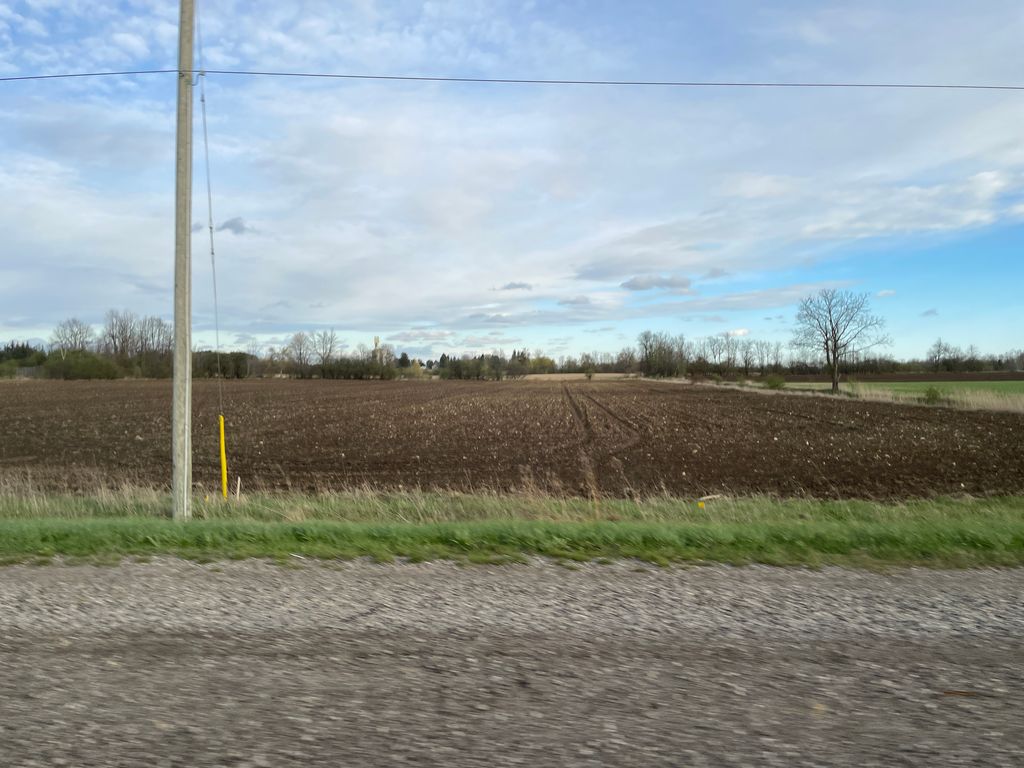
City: kitchener-waterloo